高二 · 解析几何
若实数 $x 、 y$ 满足 $\left\{\begin{array}{l}x+2 y-4 \leq 0, \\ x \geq 0, \\ y \geq 0,\end{array}\right.$ 则 $z=\frac{y+2}{x-1}$ 的取值范围为 ( )
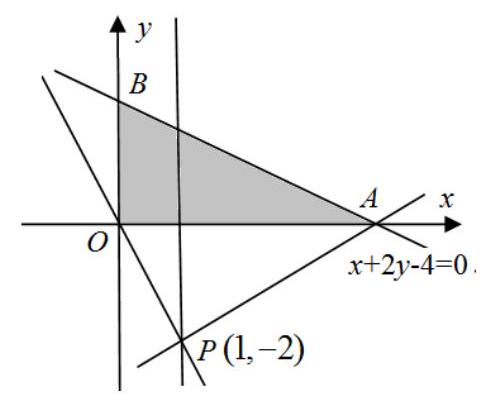
A. $(-\infty,-4] \cup\left[\frac{2}{3},+\infty\right)$
B. $(-\infty,-2] \cup\left[\frac{2}{3},+\infty\right)$
C. $\left[-2, \frac{2}{3}\right]$
D. $\left[-4, \frac{2}{3}\right]$
答案: B
解析: 作出约束条件表示的可行域, 如图 $\triangle O A B$ 内部 (含边界), $z=\frac{y+2}{x-1}$ 表示可行域内部的点 $(x, y)$ 与点 $(1,-2)$ 连线的斜率, $k_{O P}=\frac{-2}{1}=-2, k_{P A}=\frac{-2-0}{1-4}=\frac{2}{3}$, 结合图可知, $z$ 的取值范围是 $z \leq-2$ 或 $z \geq \frac{2}{3}$, 故选 B.